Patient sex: M
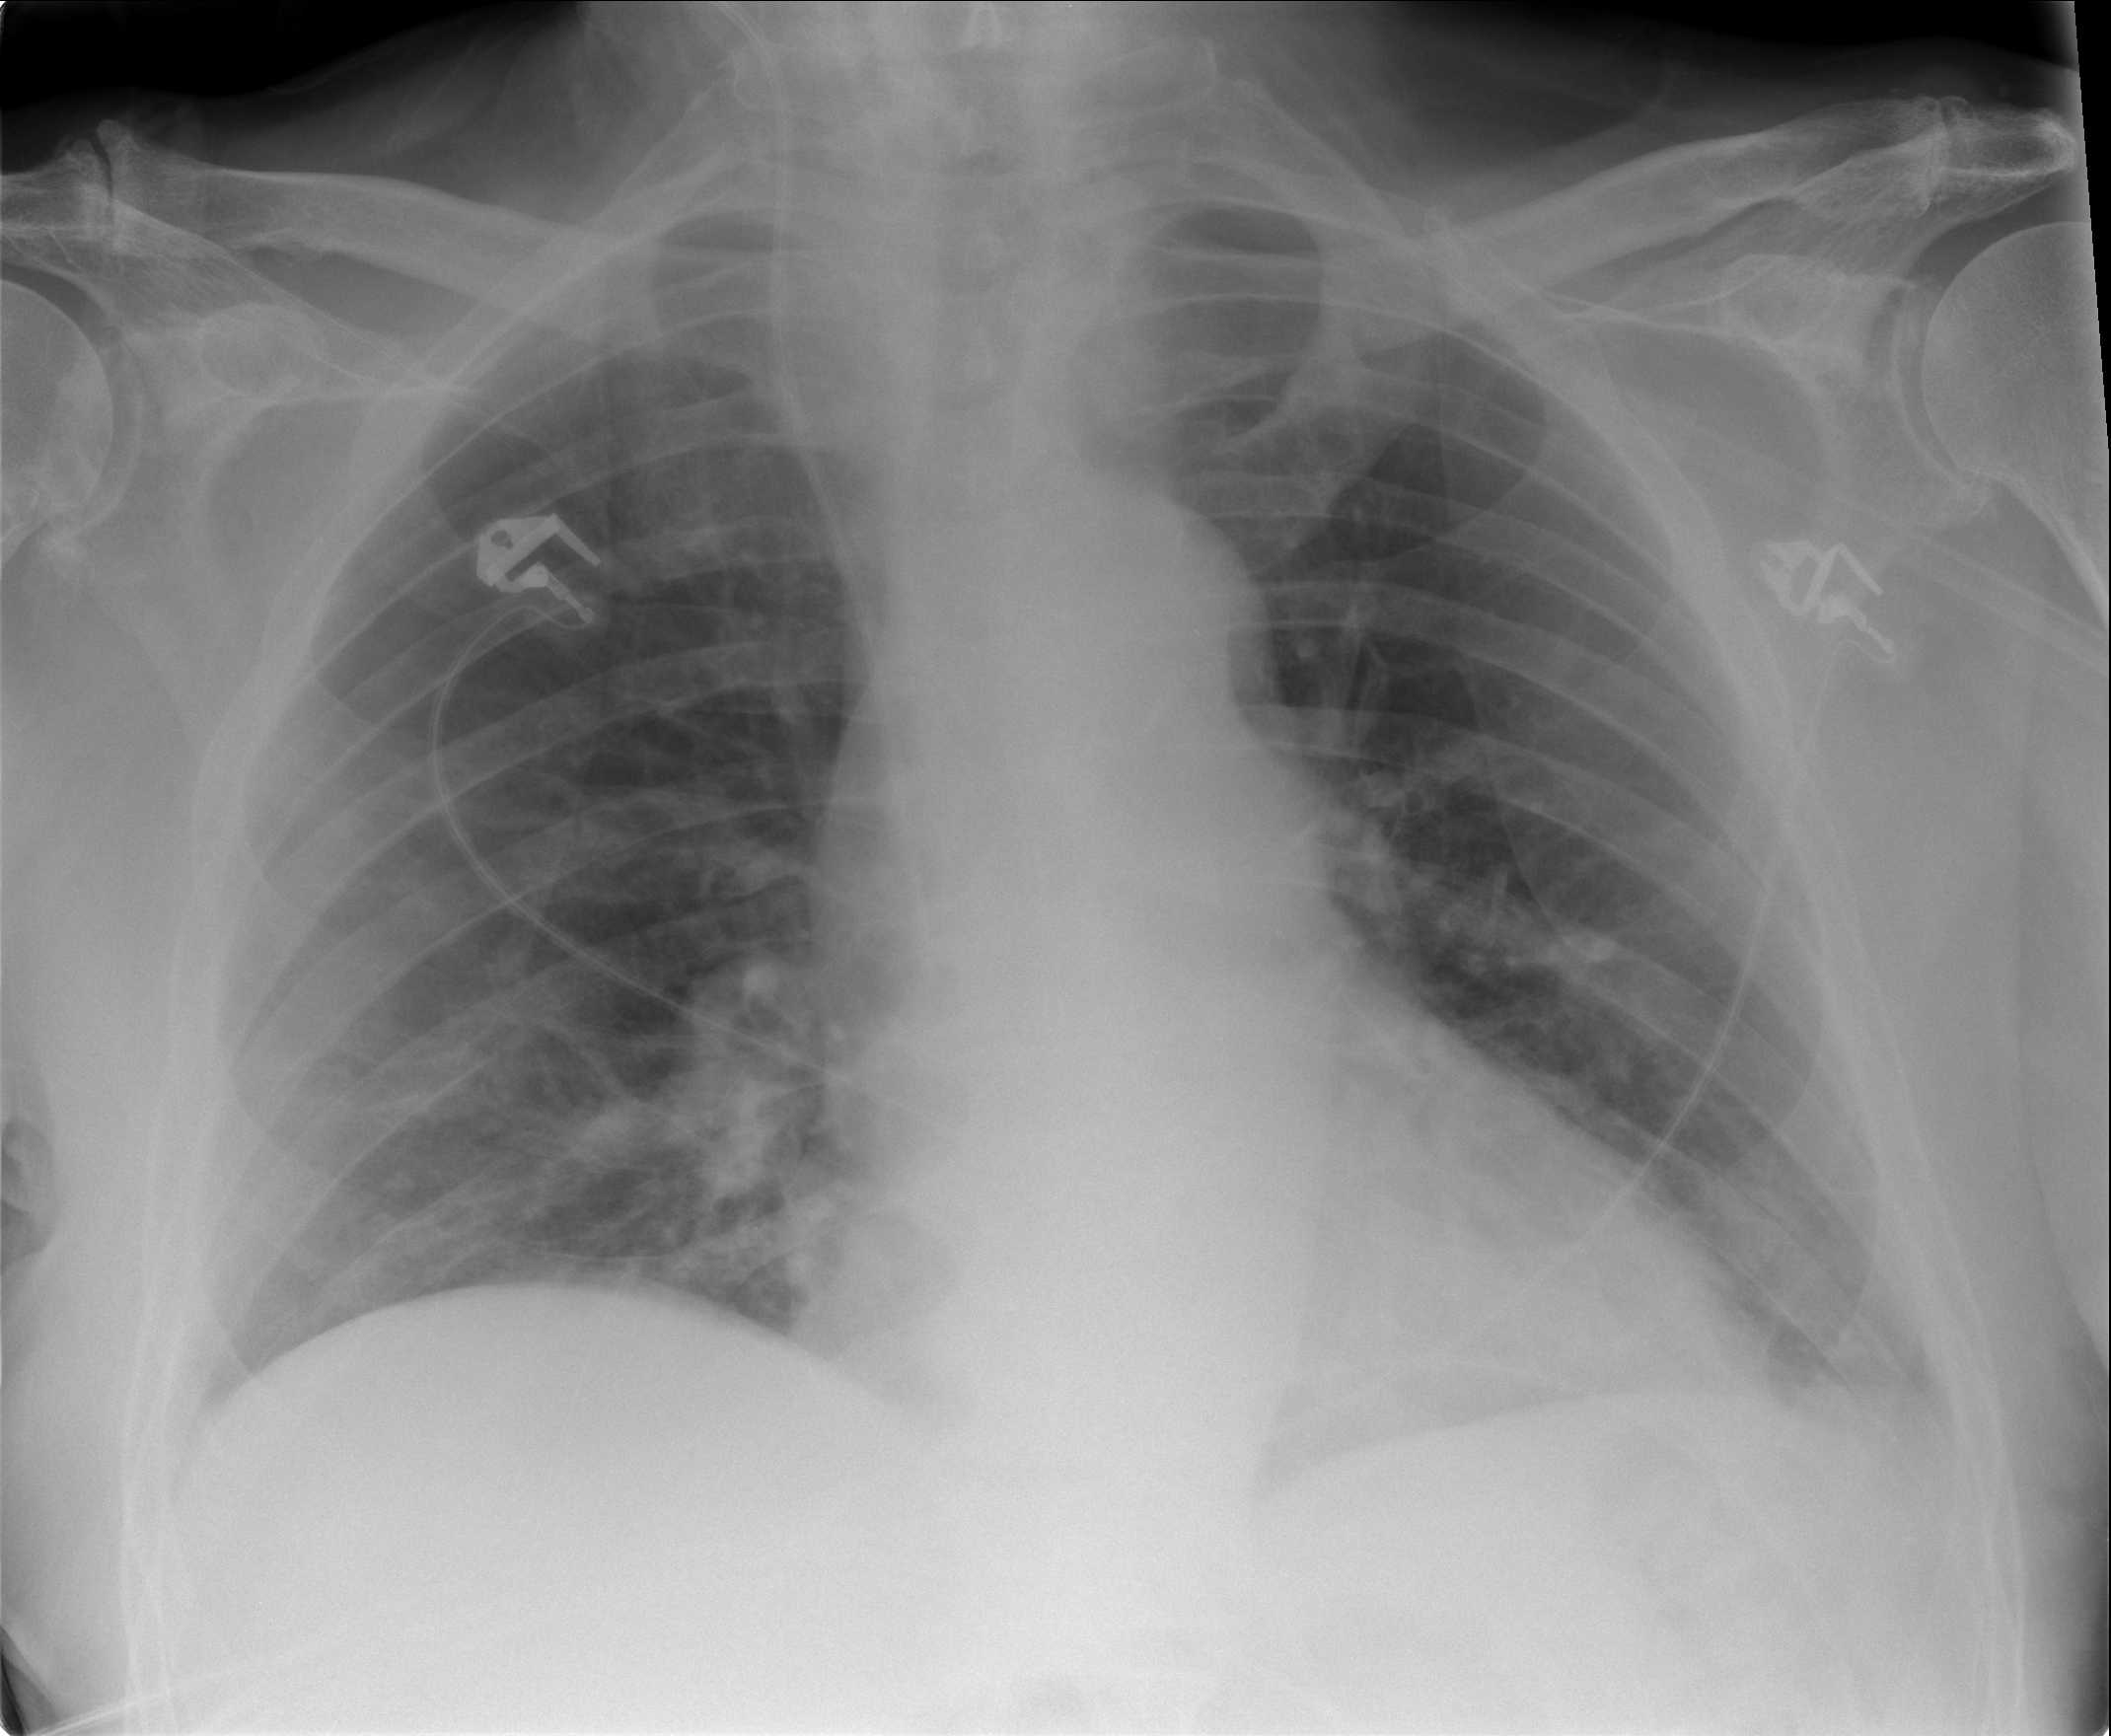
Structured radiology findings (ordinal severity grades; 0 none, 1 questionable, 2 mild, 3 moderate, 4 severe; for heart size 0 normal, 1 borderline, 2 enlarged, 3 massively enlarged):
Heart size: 0
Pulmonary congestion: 0
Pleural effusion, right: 0
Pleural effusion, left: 2
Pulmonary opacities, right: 0
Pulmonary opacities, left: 0
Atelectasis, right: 1
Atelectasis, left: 2